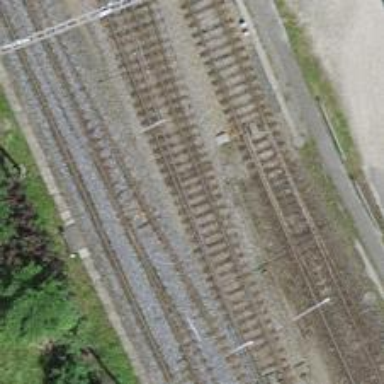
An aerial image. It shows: Railway switch.